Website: slack
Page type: payment
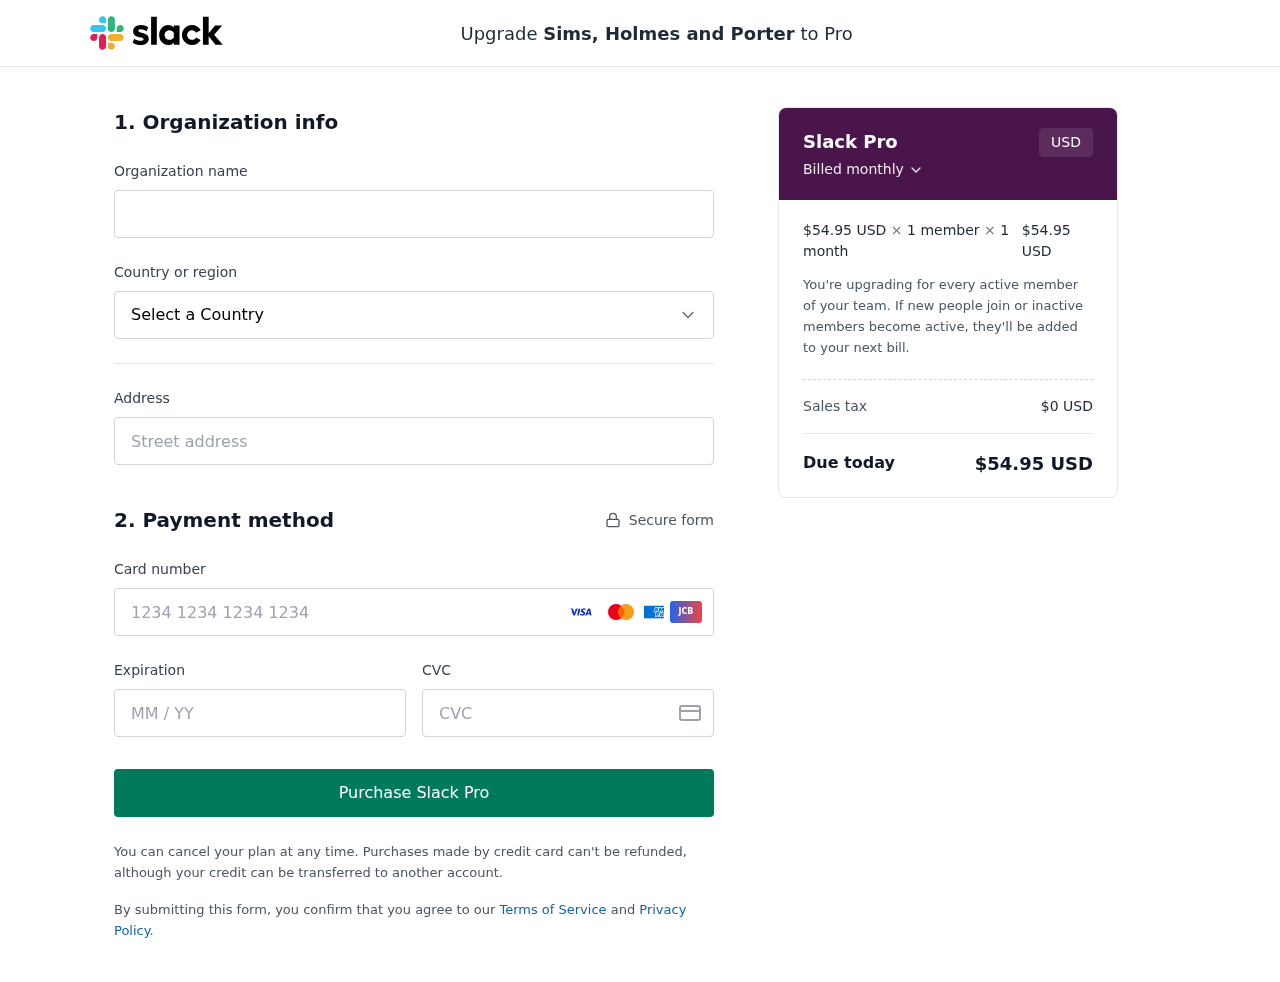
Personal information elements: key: PII_CARD_CVV
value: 625
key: PII_CARD_EXPIRY
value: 01/29
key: PII_CARD_NUMBER
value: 2710 4779 2942 8289
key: PII_COMPANY
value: Sims, Holmes and Porter
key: PII_COUNTRY
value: United States
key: PII_STREET
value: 5645 David Wells Apt. 501
Product elements: key: PRODUCT1_PRICE
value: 54.95
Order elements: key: ORDER_SUBTOTAL
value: $54.95 USD
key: ORDER_TAX
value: $0 USD
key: ORDER_TOTAL
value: $54.95 USD